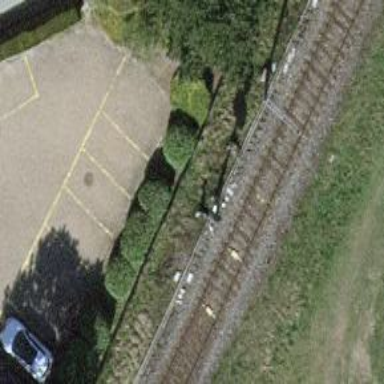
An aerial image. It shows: Railway signal.